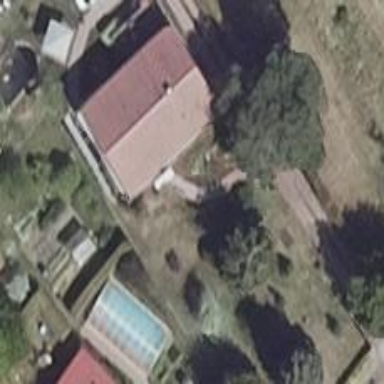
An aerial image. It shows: Simple and straightforward house.